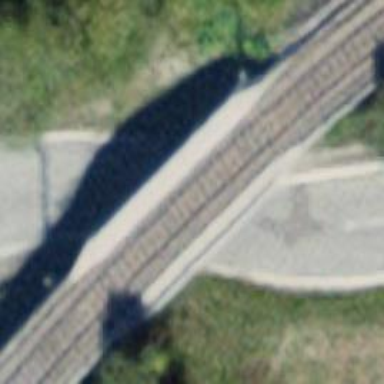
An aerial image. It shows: Bridge with electrified railway tracks featuring contact line.